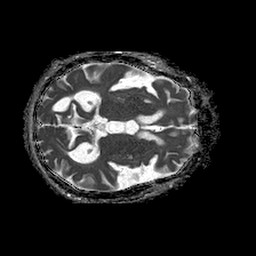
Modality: ADC
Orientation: axial
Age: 82
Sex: female
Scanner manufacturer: philips
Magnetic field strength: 1.5 T
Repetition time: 4.6 s
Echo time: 0.08631 s